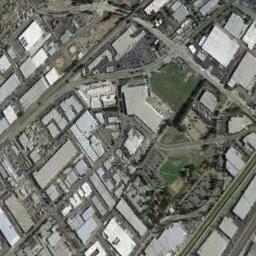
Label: industrial_area